Field crop: tomato
Growth stage: 1
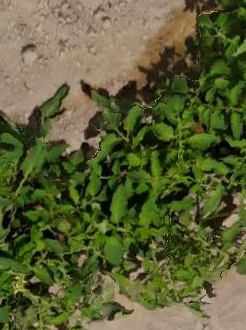
Species: tomato